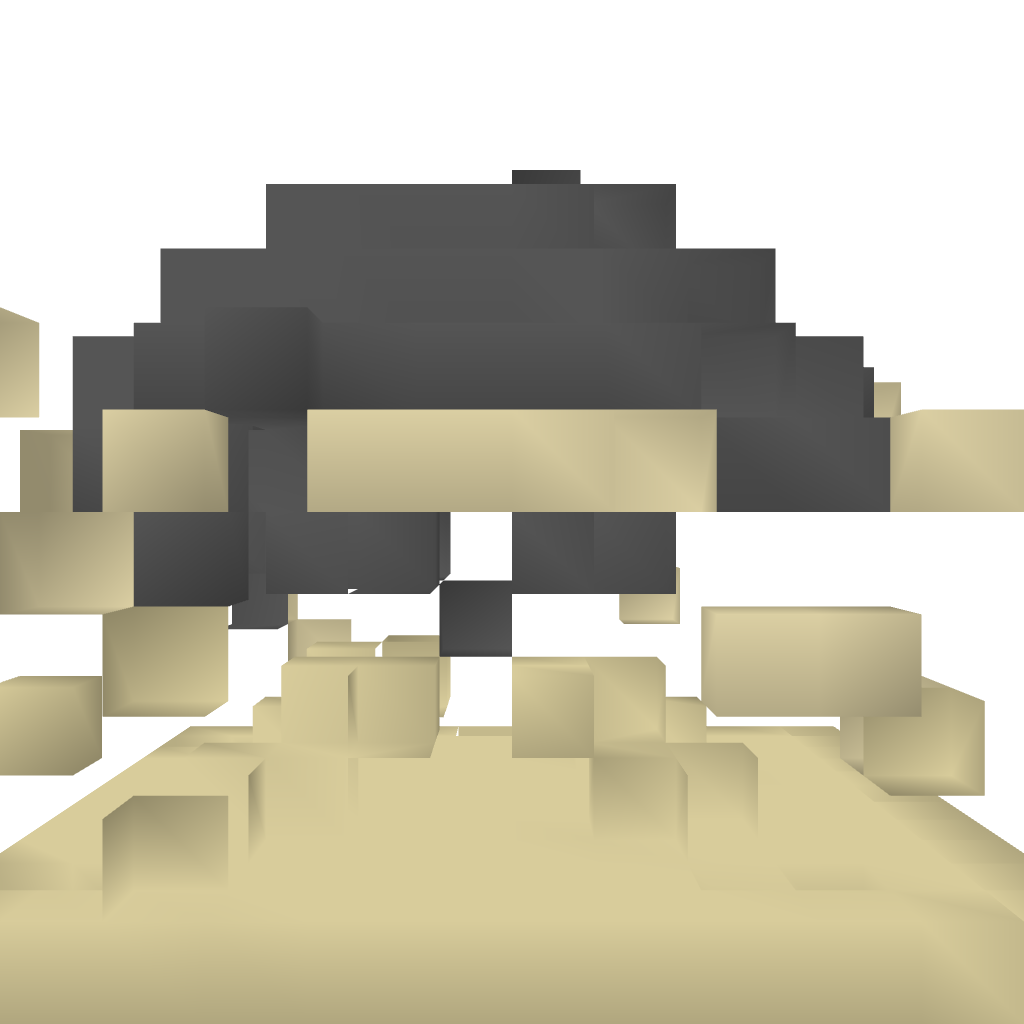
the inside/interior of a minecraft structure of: CommandBlock TNT Player Cannon